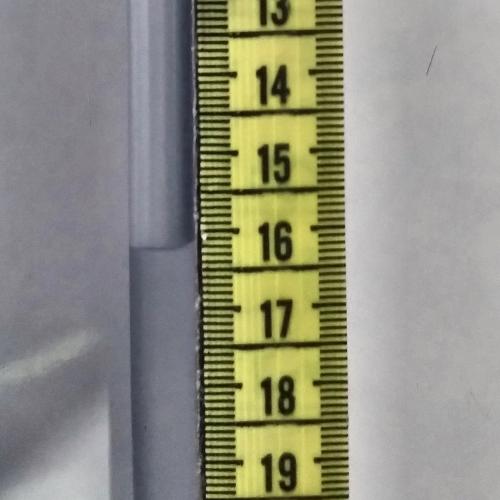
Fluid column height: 16.2 cm